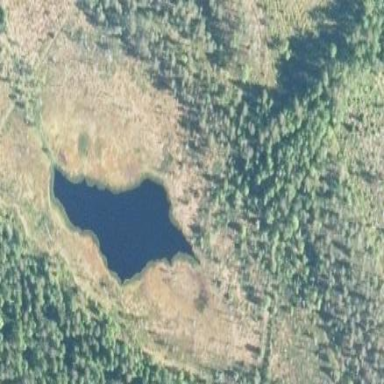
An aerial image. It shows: Serene lake.